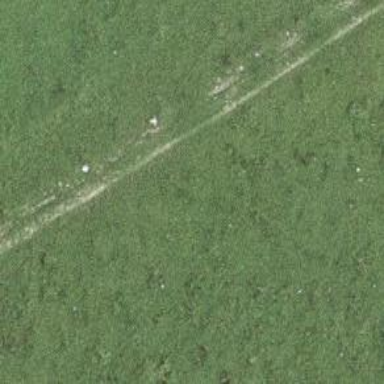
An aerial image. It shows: Grassy path.